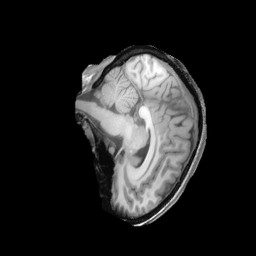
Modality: T1w
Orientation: sagittal
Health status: ill
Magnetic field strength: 3 T